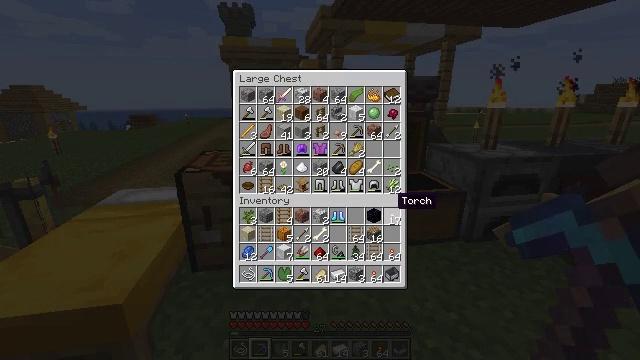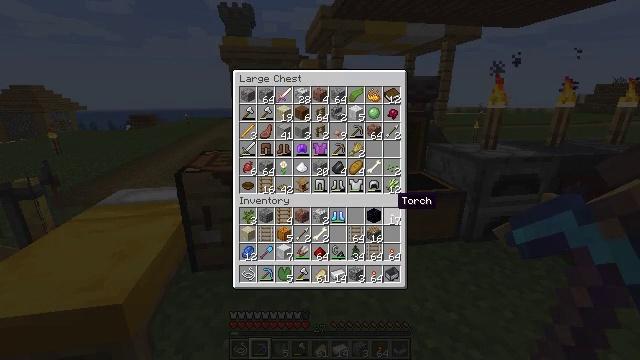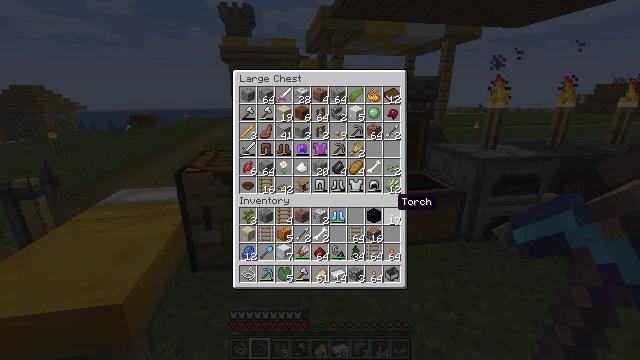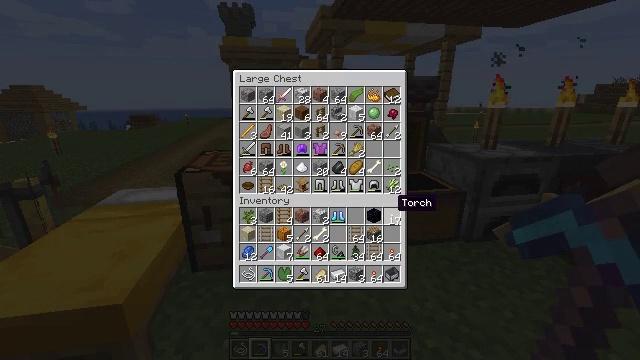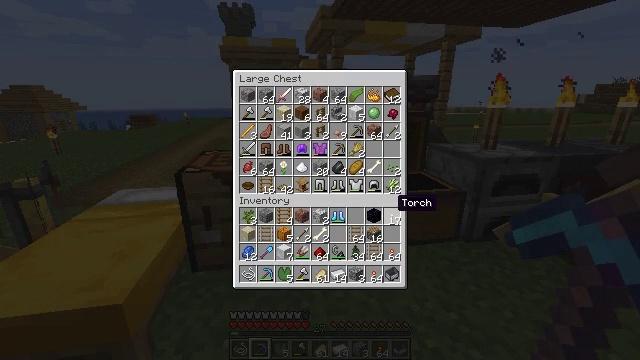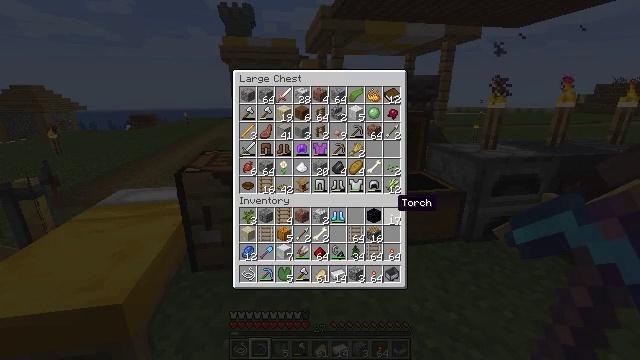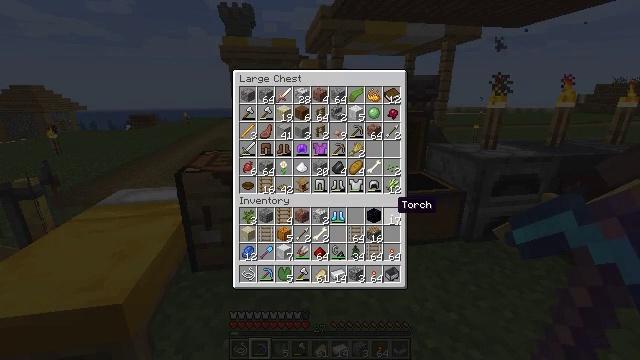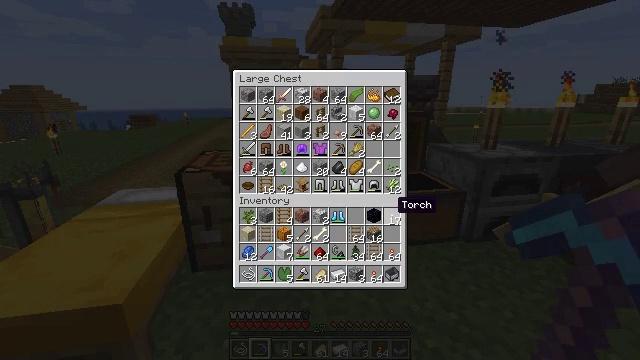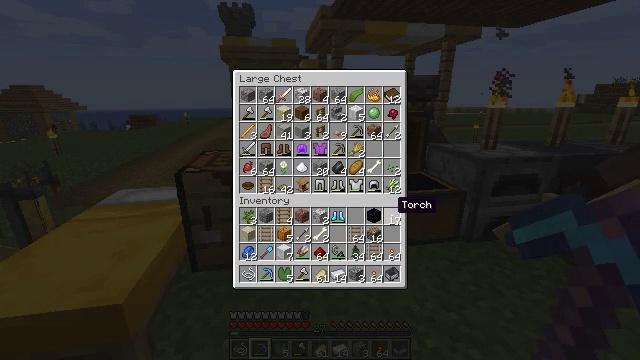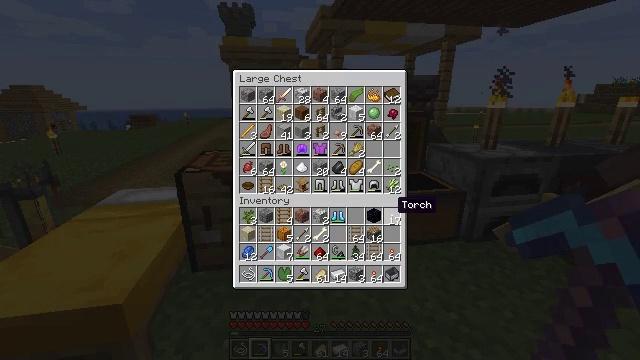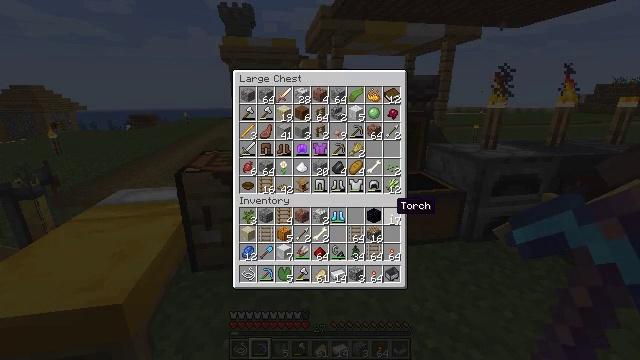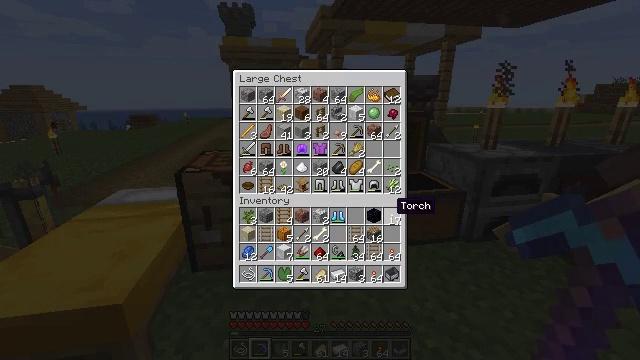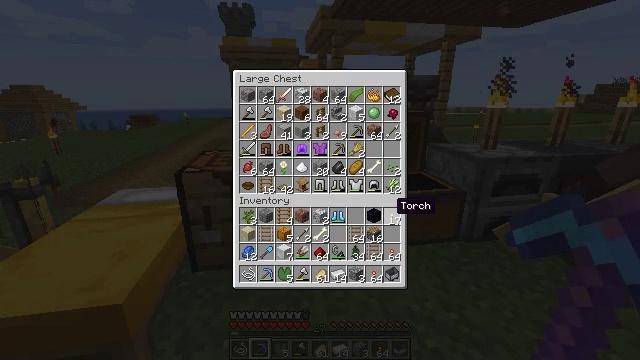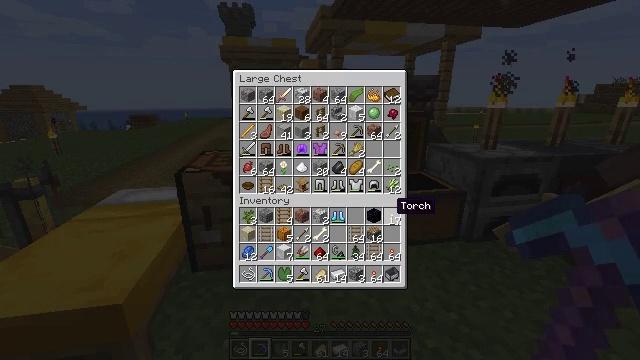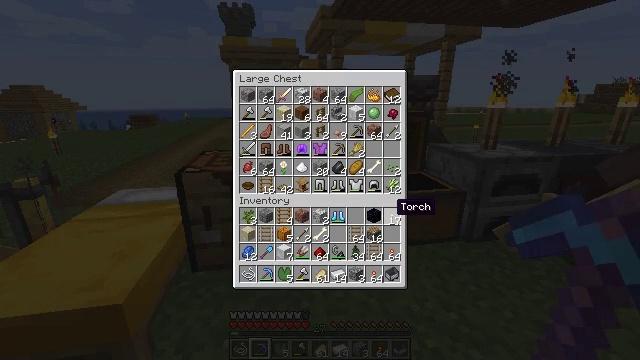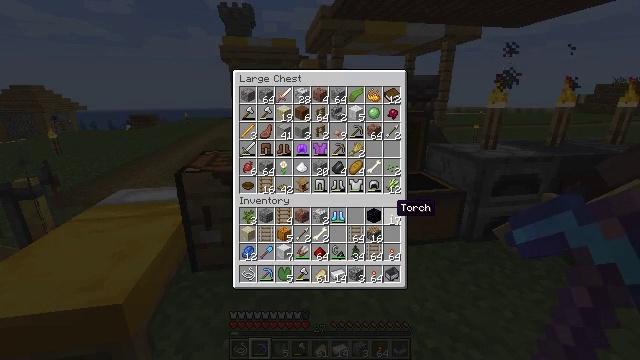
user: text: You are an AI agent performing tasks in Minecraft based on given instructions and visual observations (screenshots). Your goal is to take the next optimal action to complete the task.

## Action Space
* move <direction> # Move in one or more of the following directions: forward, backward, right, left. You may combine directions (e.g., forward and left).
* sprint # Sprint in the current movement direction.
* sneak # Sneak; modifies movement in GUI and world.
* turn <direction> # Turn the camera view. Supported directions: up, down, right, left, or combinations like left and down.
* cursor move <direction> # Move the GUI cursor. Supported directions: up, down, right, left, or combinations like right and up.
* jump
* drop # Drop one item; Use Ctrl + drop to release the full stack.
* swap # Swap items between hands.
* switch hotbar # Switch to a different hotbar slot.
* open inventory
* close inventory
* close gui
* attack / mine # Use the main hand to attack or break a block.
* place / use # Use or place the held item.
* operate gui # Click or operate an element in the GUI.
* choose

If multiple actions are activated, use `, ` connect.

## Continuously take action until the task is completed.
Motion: motion action
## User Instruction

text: Get a repeater using the crafting table.
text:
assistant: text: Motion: no_op
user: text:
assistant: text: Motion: no_op
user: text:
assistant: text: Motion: no_op
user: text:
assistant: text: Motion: no_op
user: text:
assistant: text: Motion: no_op
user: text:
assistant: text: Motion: no_op
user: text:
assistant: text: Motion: no_op
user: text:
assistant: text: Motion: no_op
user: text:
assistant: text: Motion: no_op
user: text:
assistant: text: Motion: no_op
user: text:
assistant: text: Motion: no_op
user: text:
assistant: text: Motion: no_op
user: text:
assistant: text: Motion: no_op
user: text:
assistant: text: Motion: no_op
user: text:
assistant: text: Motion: no_op
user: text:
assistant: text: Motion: no_op
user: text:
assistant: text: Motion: no_op
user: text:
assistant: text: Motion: no_op
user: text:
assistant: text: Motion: no_op
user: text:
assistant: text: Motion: no_op
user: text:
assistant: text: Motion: no_op
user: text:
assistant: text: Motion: no_op
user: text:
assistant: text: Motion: no_op
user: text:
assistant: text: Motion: no_op
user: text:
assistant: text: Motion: no_op
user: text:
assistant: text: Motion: no_op
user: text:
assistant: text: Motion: no_op
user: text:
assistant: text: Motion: no_op
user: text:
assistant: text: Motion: no_op
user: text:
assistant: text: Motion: no_op